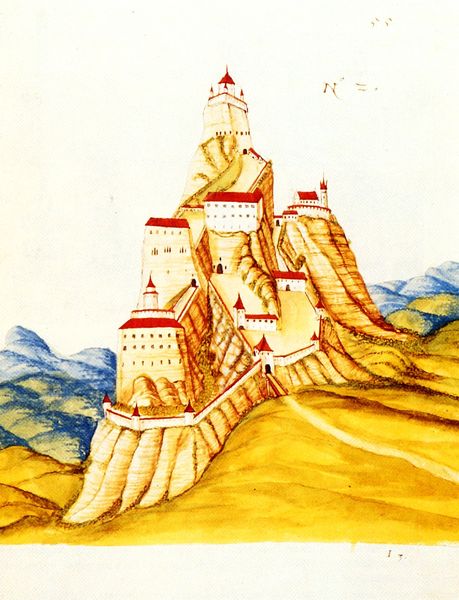
Titel: Schloß Pfirt
Künstler: Daniel Specklin
Institution: Architectur, fol. 60
Cabinet des Estampes, Musées de Strasbourg
Schlagwörter: berg, blau, gelb, landschaft, stadt, braun, bunt, fenster, straße, dach, rot, schloss, weg, häuser, hügel, kirche, turm, schrift, ansicht, fassade, berge, fels, gebirge, dächer, mauer, schlucht, hoch, stadtansicht, wände, eingang, burg, groß